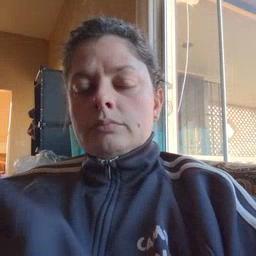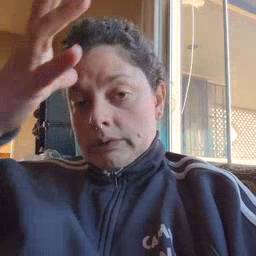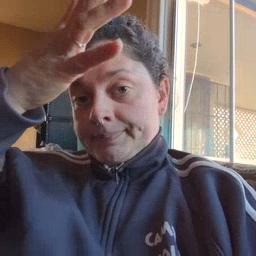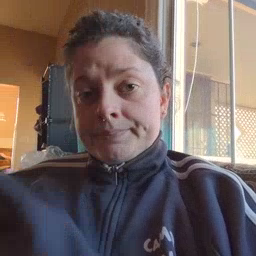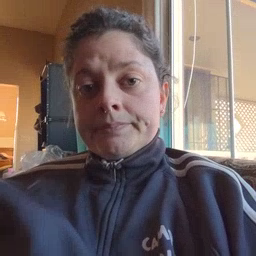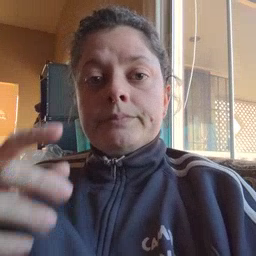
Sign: dad